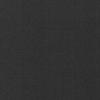
Label: dusty